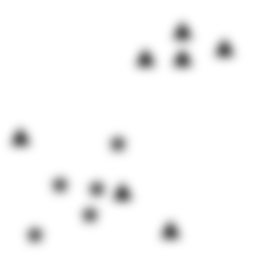
Squares: 0
Triangles: 7
Stars: 5
Total shapes: 12